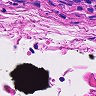
Metastatic tissue present: no